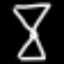
Label: hourglass